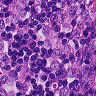
Metastatic tissue present: yes